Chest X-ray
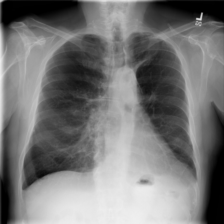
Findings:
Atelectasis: negative
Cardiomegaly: negative
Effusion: negative
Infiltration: negative
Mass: negative
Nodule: negative
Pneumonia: negative
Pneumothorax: negative
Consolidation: negative
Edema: negative
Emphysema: negative
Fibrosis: negative
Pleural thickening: negative
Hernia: positive